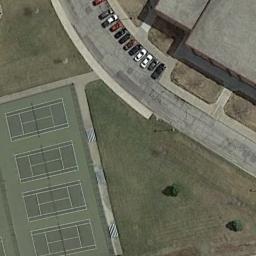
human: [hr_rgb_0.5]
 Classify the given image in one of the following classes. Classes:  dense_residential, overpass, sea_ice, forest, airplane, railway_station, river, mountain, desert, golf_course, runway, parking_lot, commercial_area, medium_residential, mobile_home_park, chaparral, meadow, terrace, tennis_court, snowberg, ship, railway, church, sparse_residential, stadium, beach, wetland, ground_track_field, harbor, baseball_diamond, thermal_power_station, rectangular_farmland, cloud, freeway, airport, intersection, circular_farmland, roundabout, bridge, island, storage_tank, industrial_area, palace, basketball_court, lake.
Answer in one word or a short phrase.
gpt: tennis_court